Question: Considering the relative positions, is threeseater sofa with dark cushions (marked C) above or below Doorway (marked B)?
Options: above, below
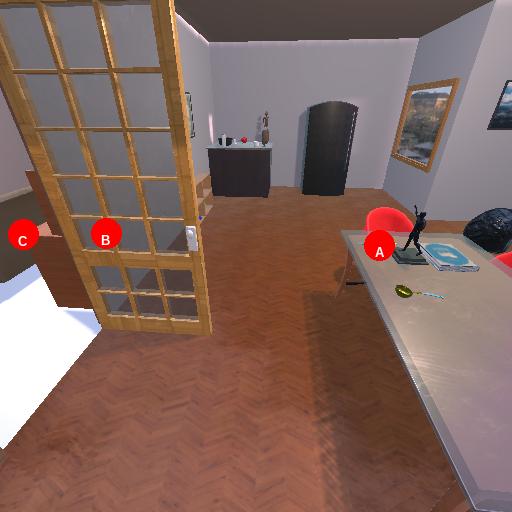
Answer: above